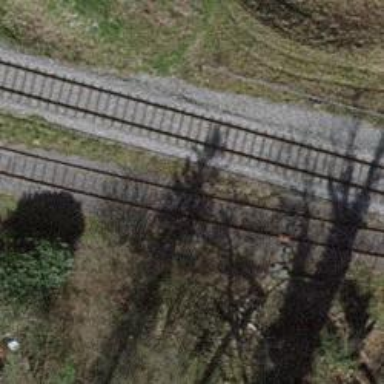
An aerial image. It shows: Railway spur service.